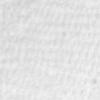
Label: no_change